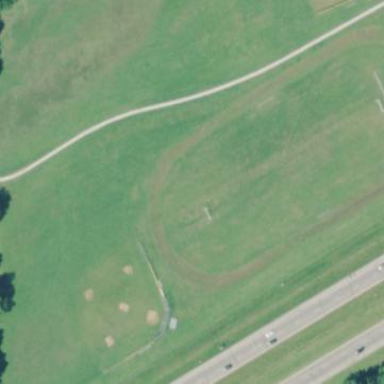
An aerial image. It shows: Baseball pitch for leisure and sports activities.